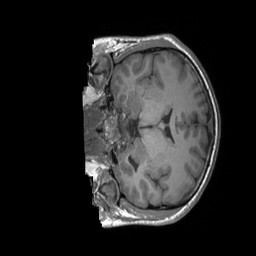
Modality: T1w
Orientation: coronal
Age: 34
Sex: male